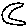
Label: moon